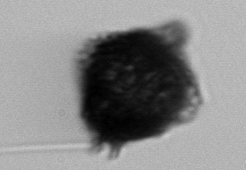
Label: Gonyaulax